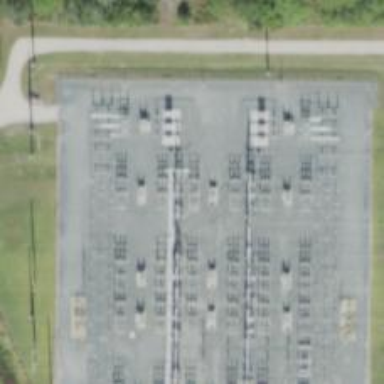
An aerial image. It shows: Switch for power supply.